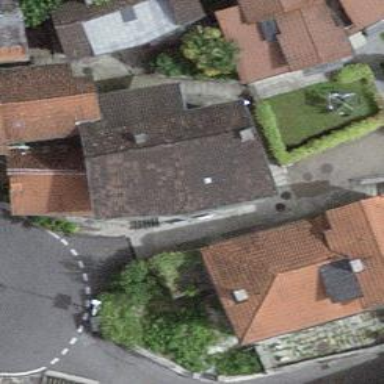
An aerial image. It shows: Gabled roof on building that houses apartments.